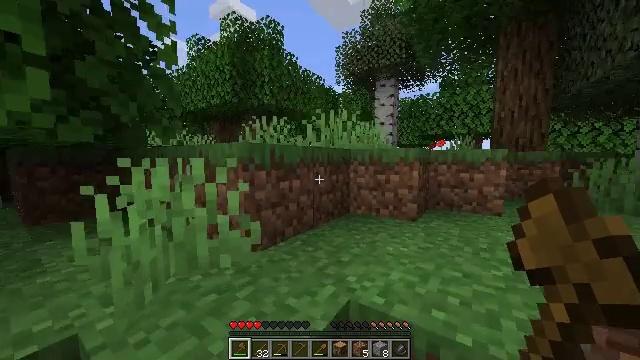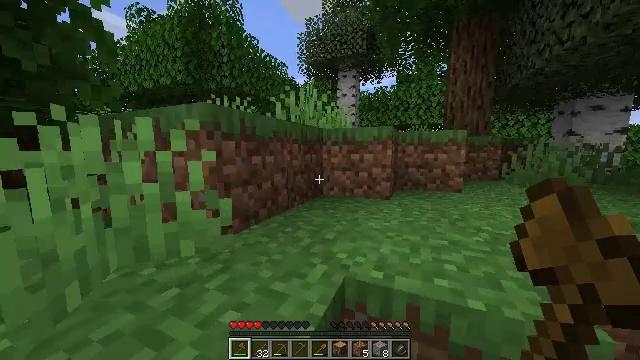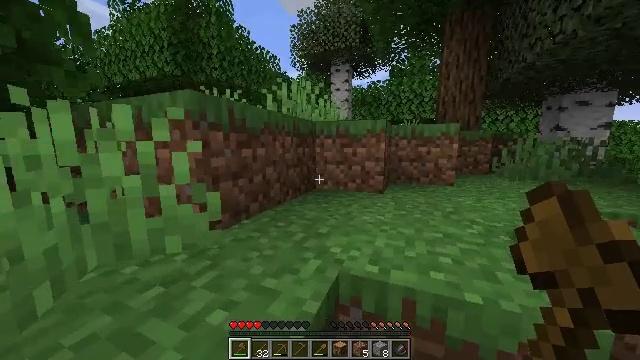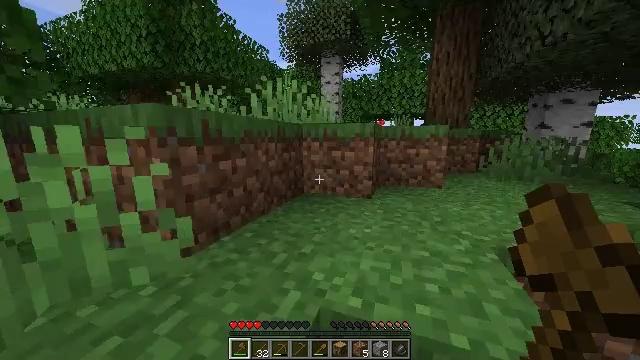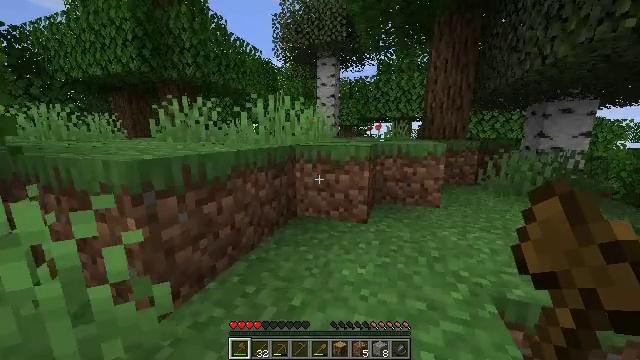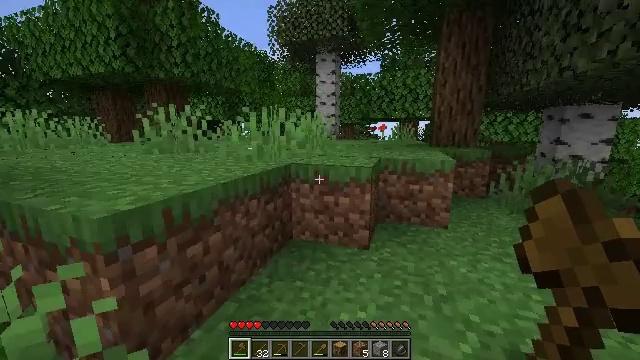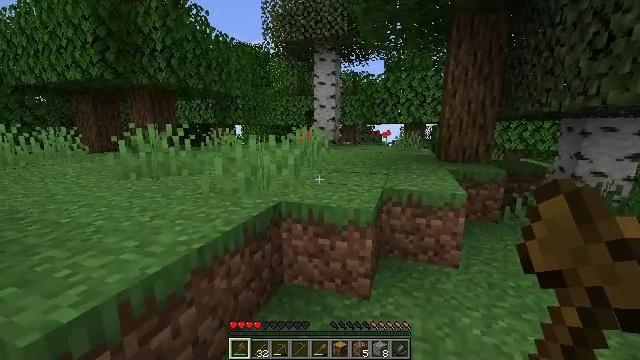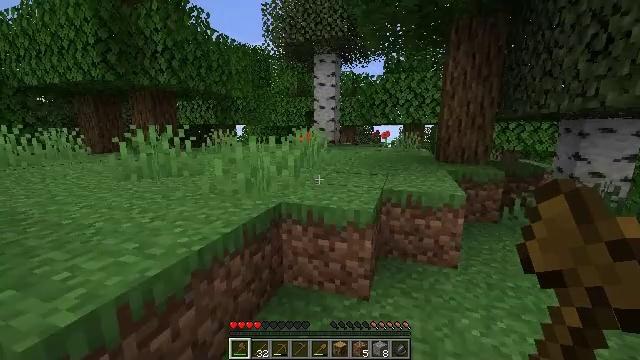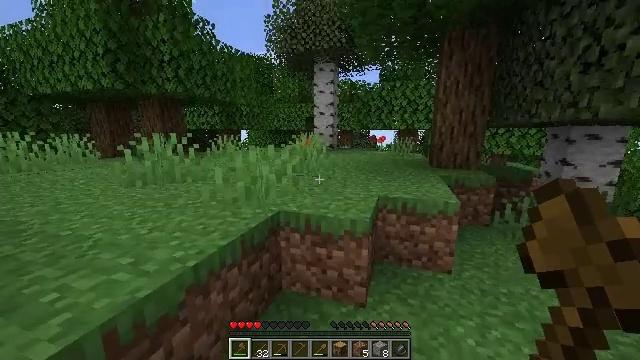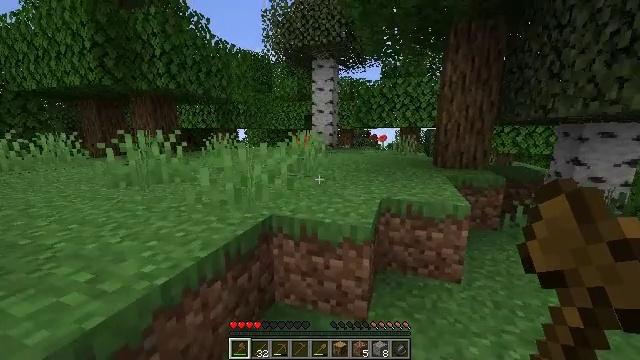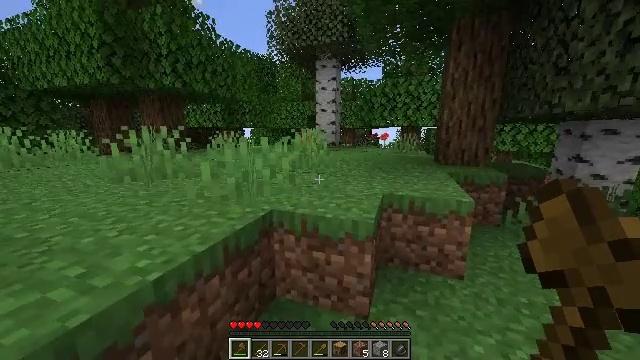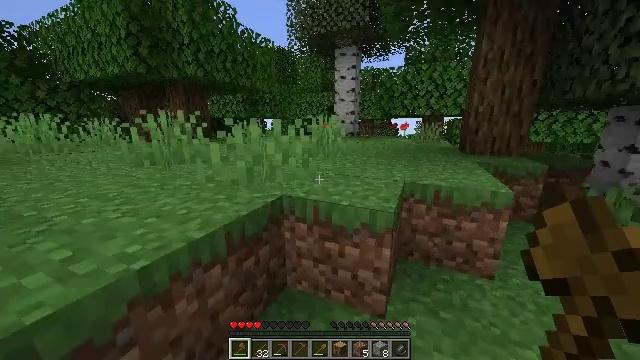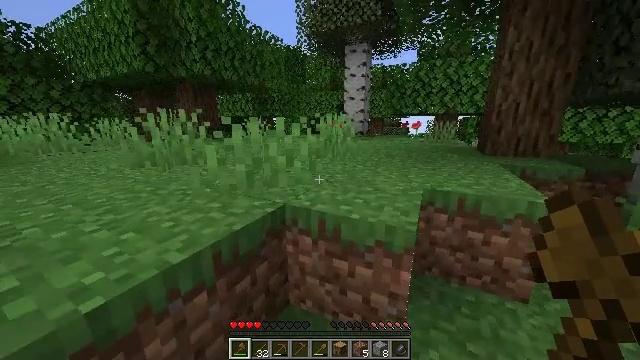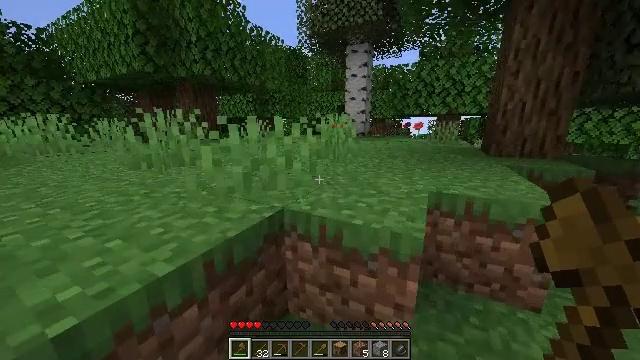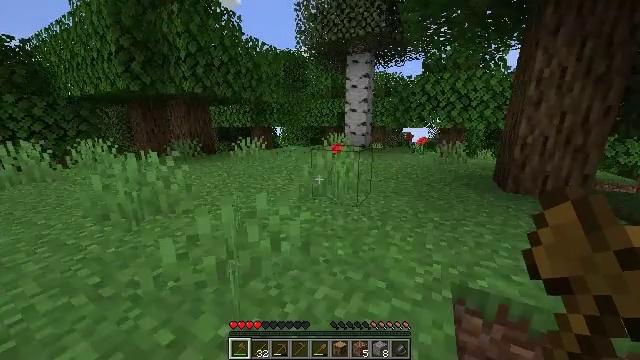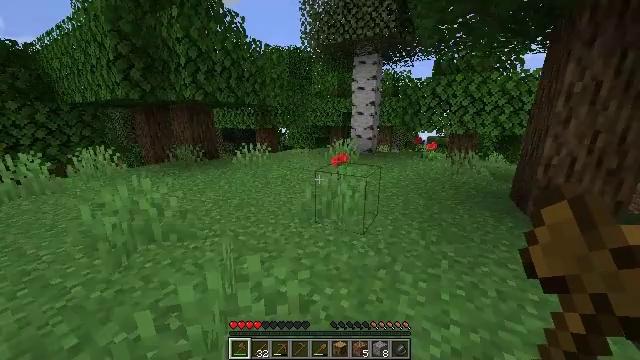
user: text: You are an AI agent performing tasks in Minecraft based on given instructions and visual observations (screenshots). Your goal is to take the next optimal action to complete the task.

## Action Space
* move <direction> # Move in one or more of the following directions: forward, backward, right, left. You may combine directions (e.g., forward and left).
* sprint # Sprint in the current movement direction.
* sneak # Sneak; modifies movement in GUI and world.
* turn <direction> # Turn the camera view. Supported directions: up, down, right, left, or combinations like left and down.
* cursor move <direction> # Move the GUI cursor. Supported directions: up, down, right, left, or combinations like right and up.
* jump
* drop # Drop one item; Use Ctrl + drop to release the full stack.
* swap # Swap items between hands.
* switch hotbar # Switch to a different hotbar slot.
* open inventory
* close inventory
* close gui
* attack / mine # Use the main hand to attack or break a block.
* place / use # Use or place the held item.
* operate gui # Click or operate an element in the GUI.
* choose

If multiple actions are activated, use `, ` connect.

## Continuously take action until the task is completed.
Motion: motion action
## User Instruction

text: Use your axe to get birch logs.
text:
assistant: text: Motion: move forward, sprint, turn right and down
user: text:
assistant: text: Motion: move forward, sprint, turn right and down
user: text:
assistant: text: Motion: move forward, sprint, turn right and down, jump
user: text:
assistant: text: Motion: move forward, sprint, jump
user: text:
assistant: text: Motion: move forward, sprint, jump
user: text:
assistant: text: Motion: move forward, sprint, jump
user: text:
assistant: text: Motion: move forward, sprint
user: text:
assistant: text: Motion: move forward, sprint
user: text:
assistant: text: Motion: move forward, sprint
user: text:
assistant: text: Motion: move forward, sprint
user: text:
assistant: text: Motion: move forward, sprint, turn left and down
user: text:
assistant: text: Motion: move forward, sprint, turn left
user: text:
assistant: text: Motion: move forward, sprint, jump
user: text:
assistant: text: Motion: move forward, sprint, jump
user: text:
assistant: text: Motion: move forward, sprint, turn left and down, jump
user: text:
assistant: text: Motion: move forward, sprint, jump
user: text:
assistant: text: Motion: move forward, sprint, turn left
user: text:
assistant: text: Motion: move forward, sprint
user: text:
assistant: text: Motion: move forward, sprint, turn left
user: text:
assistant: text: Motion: move forward, sprint, turn left and down
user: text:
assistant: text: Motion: move forward, sprint
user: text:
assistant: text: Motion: move forward, sprint
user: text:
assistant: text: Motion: move forward, sprint, turn right
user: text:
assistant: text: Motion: move forward, sprint, turn right
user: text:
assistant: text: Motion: move forward, sprint
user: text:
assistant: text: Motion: move forward, sprint
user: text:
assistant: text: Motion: move forward, sprint
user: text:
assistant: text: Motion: move forward, sprint
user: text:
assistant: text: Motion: move forward, sprint
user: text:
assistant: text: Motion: move forward, sprint